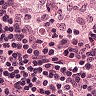
Metastatic tissue present: no